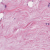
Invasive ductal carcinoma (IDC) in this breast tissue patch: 1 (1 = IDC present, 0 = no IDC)